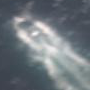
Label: civil